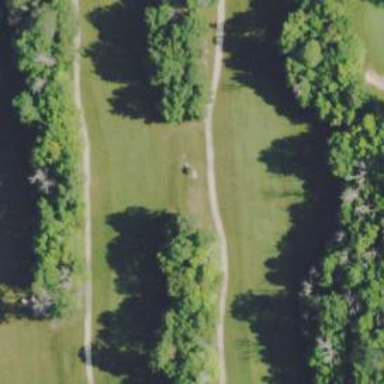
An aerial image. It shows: Path for golf carts.